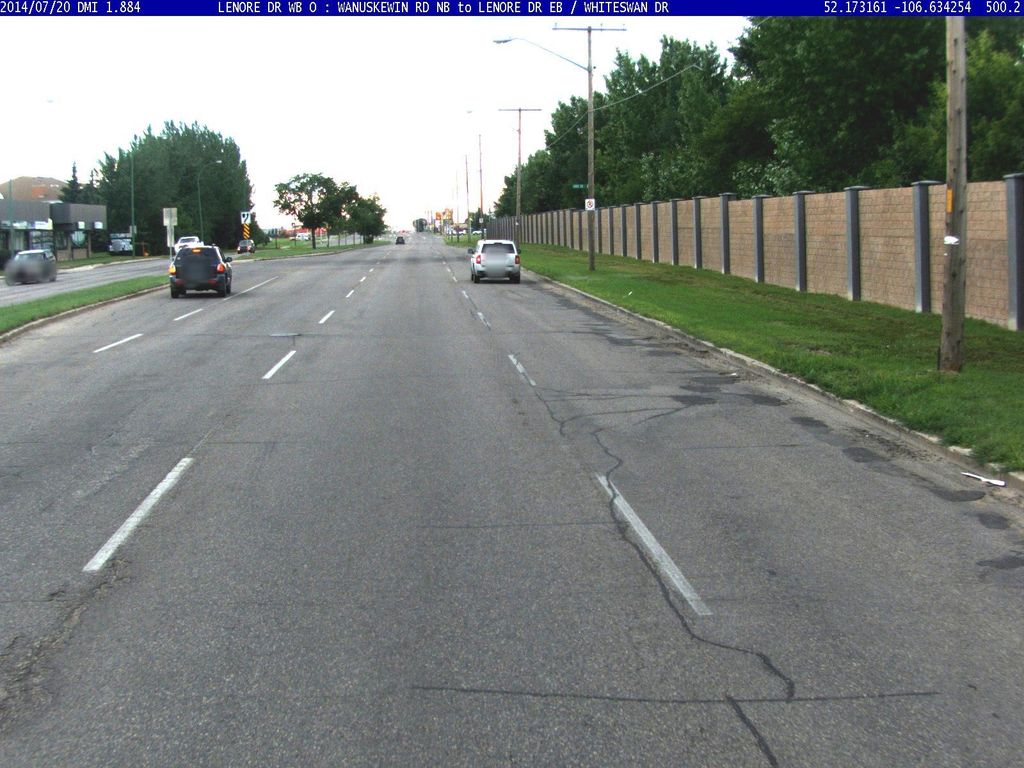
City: saskatoon